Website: lowes
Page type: review-order
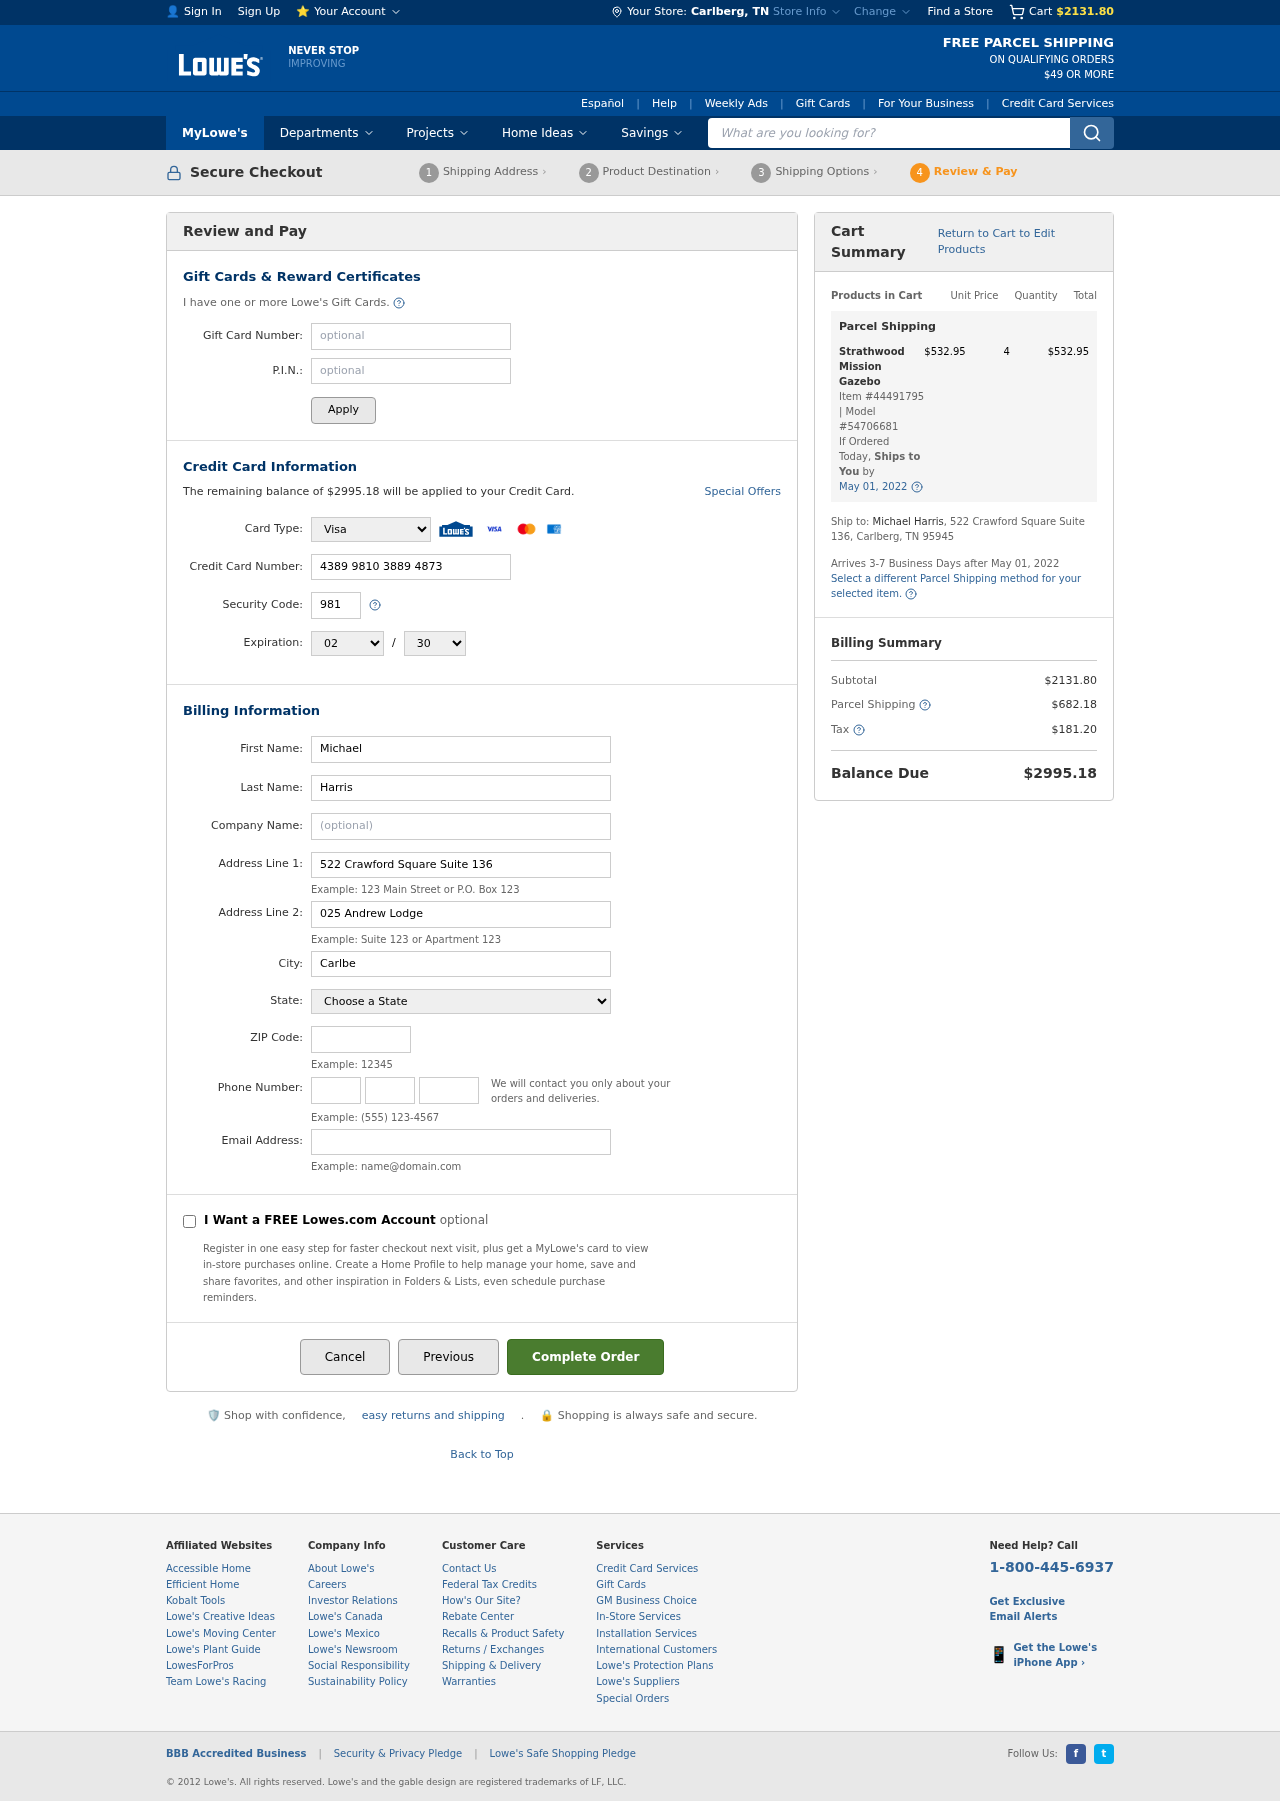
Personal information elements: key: PII_CARD_CVV
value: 981
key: PII_CARD_EXPIRY_MONTH
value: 02
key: PII_CARD_EXPIRY_YEAR
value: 30
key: PII_CARD_NUMBER
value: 4389 9810 3889 4873
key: PII_CARD_TYPE
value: Visa
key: PII_CITY
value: Carlberg
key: PII_CITY_STATE
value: Carlberg, TN
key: PII_EMAIL
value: mharris@yahoo.com
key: PII_FIRSTNAME
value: Michael
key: PII_LASTNAME
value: Harris
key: PII_PHONE_AREA
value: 314
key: PII_PHONE_PREFIX
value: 202
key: PII_PHONE_SUFFIX
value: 8169
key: PII_POSTCODE
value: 95945
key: PII_STATE
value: Tennessee
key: PII_STREET
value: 522 Crawford Square Suite 136
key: PII_STREET2
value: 522 Crawford Square Suite 136
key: PII_STREET2
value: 025 Andrew Lodge
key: PII_FULLNAME2
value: Michael Harris
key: PII_CITY_STATE_ZIP2
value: Carlberg, TN 95945
Product elements: key: PRODUCT1_NAME
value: Strathwood Mission Gazebo
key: PRODUCT1_PRICE
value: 532.95
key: PRODUCT1_QUANTITY
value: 4
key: PRODUCT1_ITEM_NUMBER
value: Item #44491795
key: PRODUCT1_MODEL_NUMBER
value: Model #54706681
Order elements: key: ORDER_SUBTOTAL
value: $2131.80
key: ORDER_BALANCE_DUE
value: $2995.18
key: ORDER_SHIPPING_DATE
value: May 01, 2022
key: ORDER_ITEM_TOTAL
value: $532.95
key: ORDER_SHIPPING_DATE2
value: May 01, 2022
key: ORDER_SHIPPING_COST
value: $682.18
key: ORDER_TAX
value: $181.20
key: ORDER_TOTAL
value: $2995.18
Search elements: key: HEADER_SEARCH
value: What are you looking for?